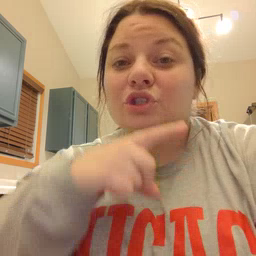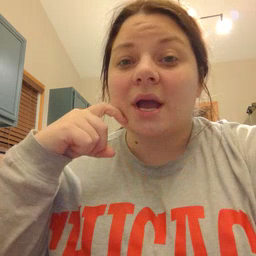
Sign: dry